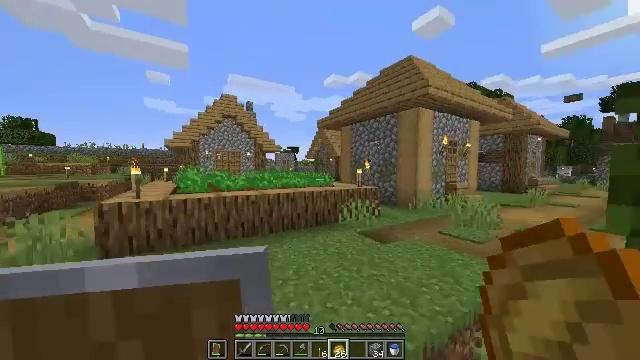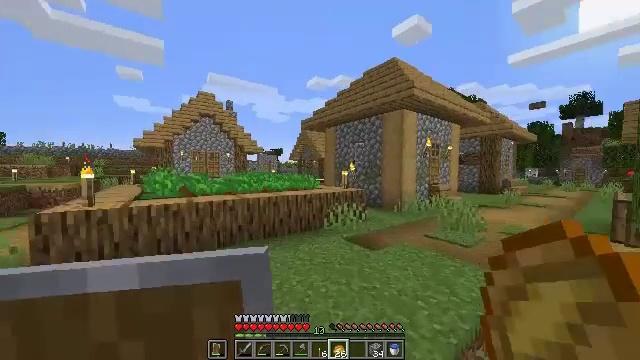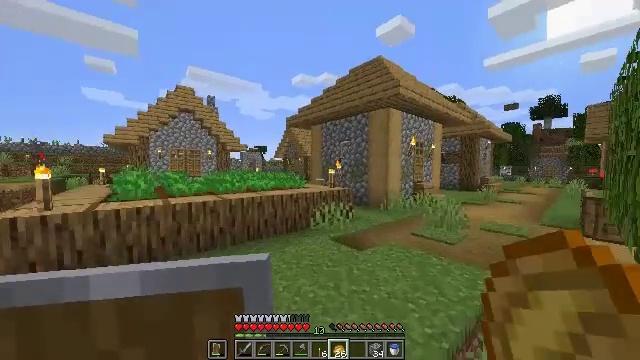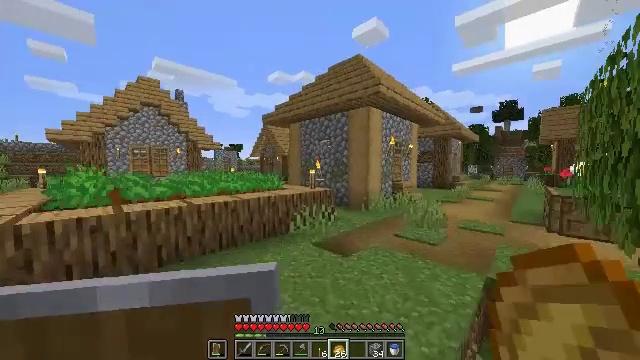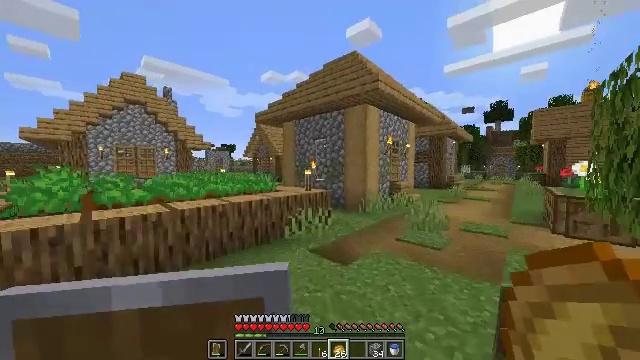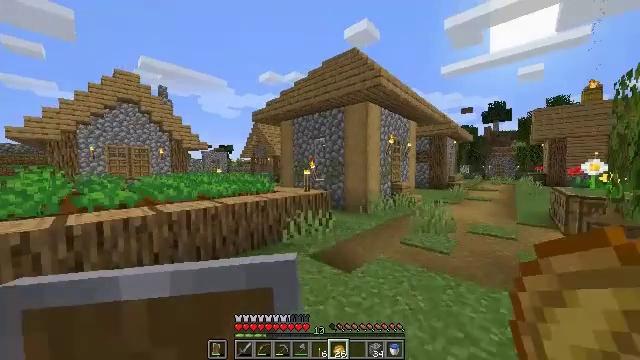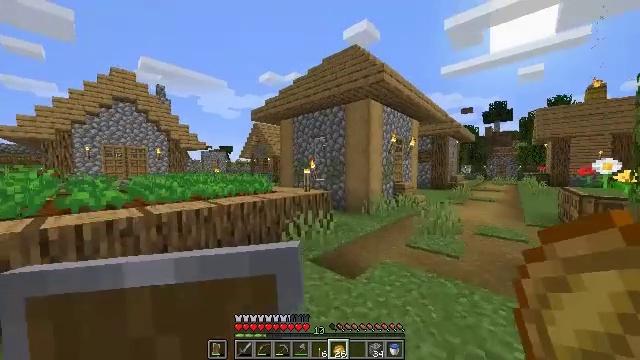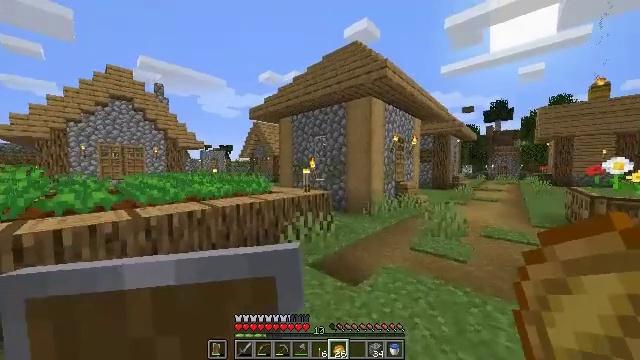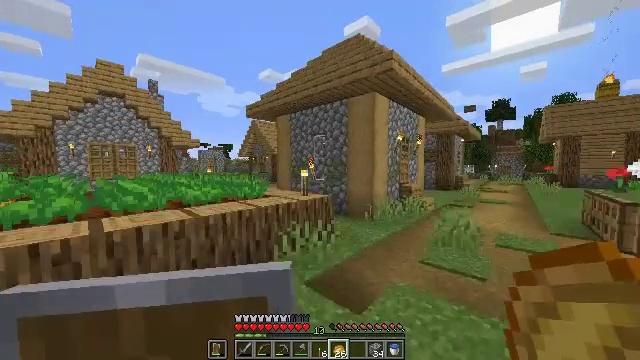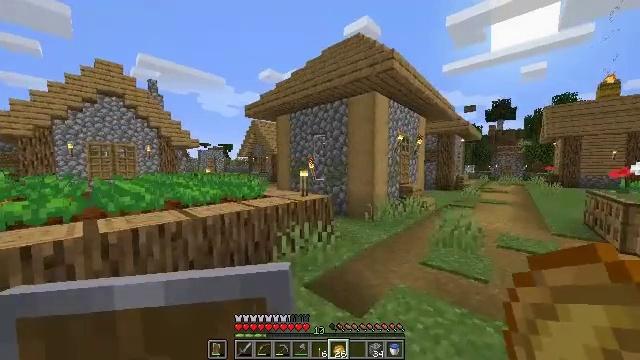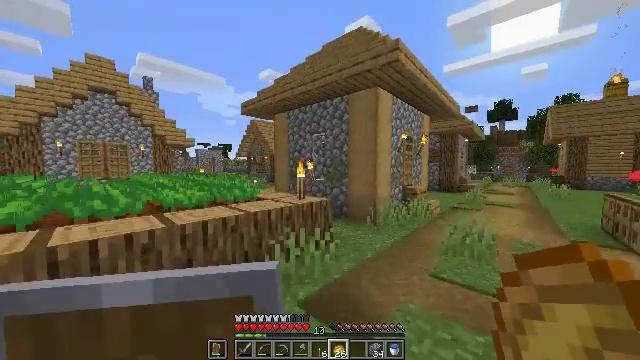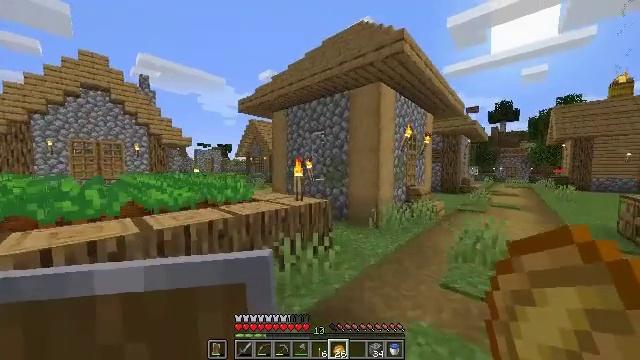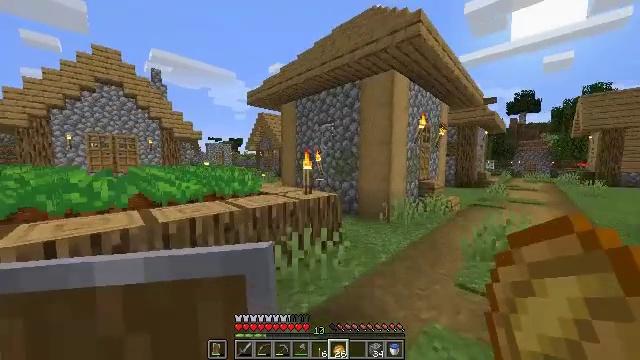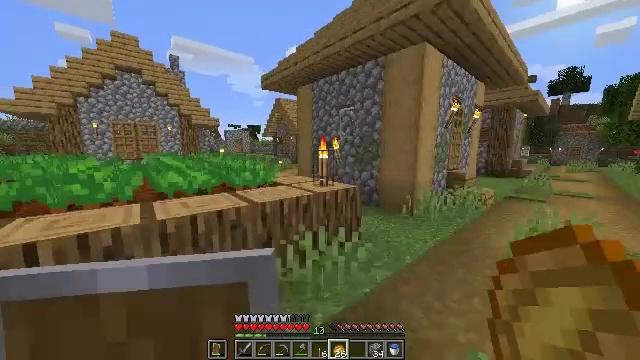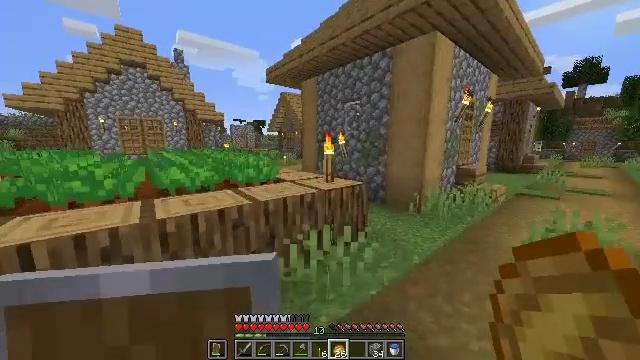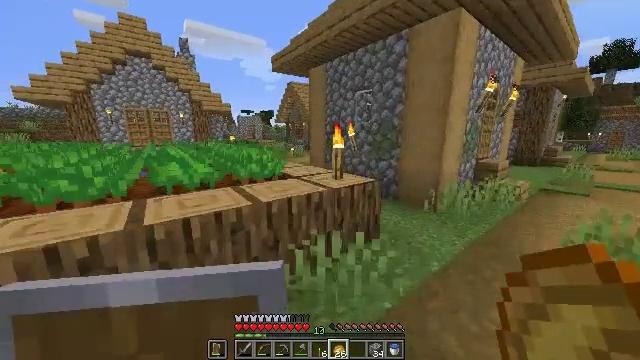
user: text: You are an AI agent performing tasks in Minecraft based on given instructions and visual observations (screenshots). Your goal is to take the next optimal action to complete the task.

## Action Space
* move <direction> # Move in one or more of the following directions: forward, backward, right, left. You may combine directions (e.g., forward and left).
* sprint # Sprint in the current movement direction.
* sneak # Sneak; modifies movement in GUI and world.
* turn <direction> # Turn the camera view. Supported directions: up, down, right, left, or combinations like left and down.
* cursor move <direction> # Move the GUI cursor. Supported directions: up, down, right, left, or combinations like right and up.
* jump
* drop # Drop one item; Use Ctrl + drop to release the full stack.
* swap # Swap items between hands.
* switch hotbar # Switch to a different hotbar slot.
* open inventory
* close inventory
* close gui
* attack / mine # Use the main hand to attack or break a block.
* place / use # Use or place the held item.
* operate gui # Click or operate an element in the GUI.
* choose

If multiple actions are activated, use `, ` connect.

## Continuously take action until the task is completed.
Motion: motion action
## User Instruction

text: Reuse the anvil by mining it.
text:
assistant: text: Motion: move forward, turn right
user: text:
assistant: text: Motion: move forward, turn right
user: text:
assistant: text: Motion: move forward, turn right
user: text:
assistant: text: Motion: move forward, turn right
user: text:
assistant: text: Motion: move forward
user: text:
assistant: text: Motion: move forward
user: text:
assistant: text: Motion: move forward
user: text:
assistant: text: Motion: move forward
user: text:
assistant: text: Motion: move forward
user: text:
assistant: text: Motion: move forward
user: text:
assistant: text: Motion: move forward
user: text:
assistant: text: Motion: move forward, turn left and down
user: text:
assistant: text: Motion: move forward, turn left and down
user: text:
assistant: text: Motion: move forward, turn left and down
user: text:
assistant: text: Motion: move forward, turn left and down
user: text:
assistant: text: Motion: move forward, turn left and down
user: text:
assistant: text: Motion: move forward
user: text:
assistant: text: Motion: move forward
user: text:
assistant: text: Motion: move forward, jump
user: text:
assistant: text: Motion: move forward, jump
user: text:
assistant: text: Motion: move forward
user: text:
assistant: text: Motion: move forward, turn left
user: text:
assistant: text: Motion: move forward, turn left
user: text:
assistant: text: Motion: move forward, turn left and down
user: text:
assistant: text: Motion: move forward, turn left and down
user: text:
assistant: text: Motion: move forward, turn left
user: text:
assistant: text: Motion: move forward, sprint
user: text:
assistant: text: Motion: move forward, sprint, turn left
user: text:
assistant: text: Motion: move forward
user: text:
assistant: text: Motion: move forward, sprint